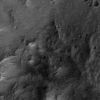
Atmospheric dust classification: not_dusty